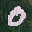
Label: 0